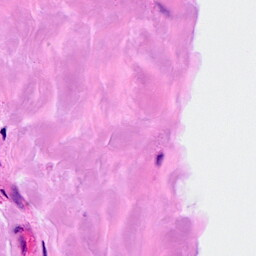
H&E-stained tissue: Breast